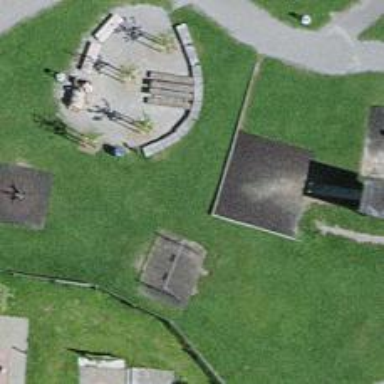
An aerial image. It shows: Playground area for leisure activities on the land.